Breast ultrasound image
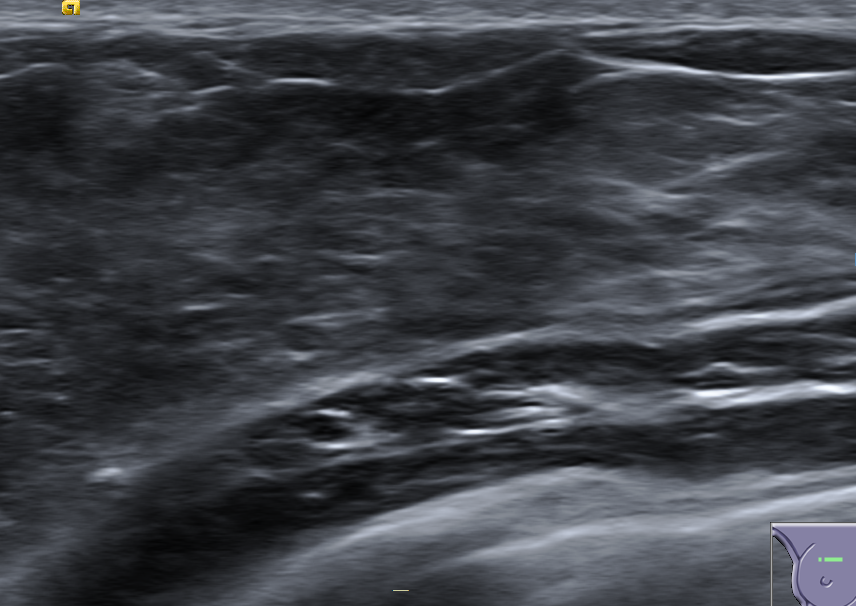
Diagnosis: normal